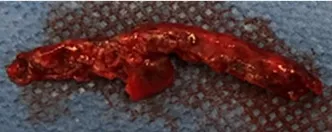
Embolus removed intraoperatively,. Yellow solid mass removed from the CFA.
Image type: medical_photograph (other_medical_photograph)